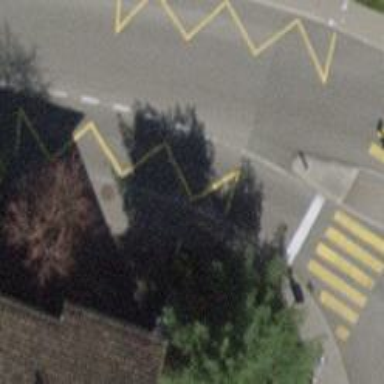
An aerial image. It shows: Bus stop with platform for public transport.